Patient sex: M
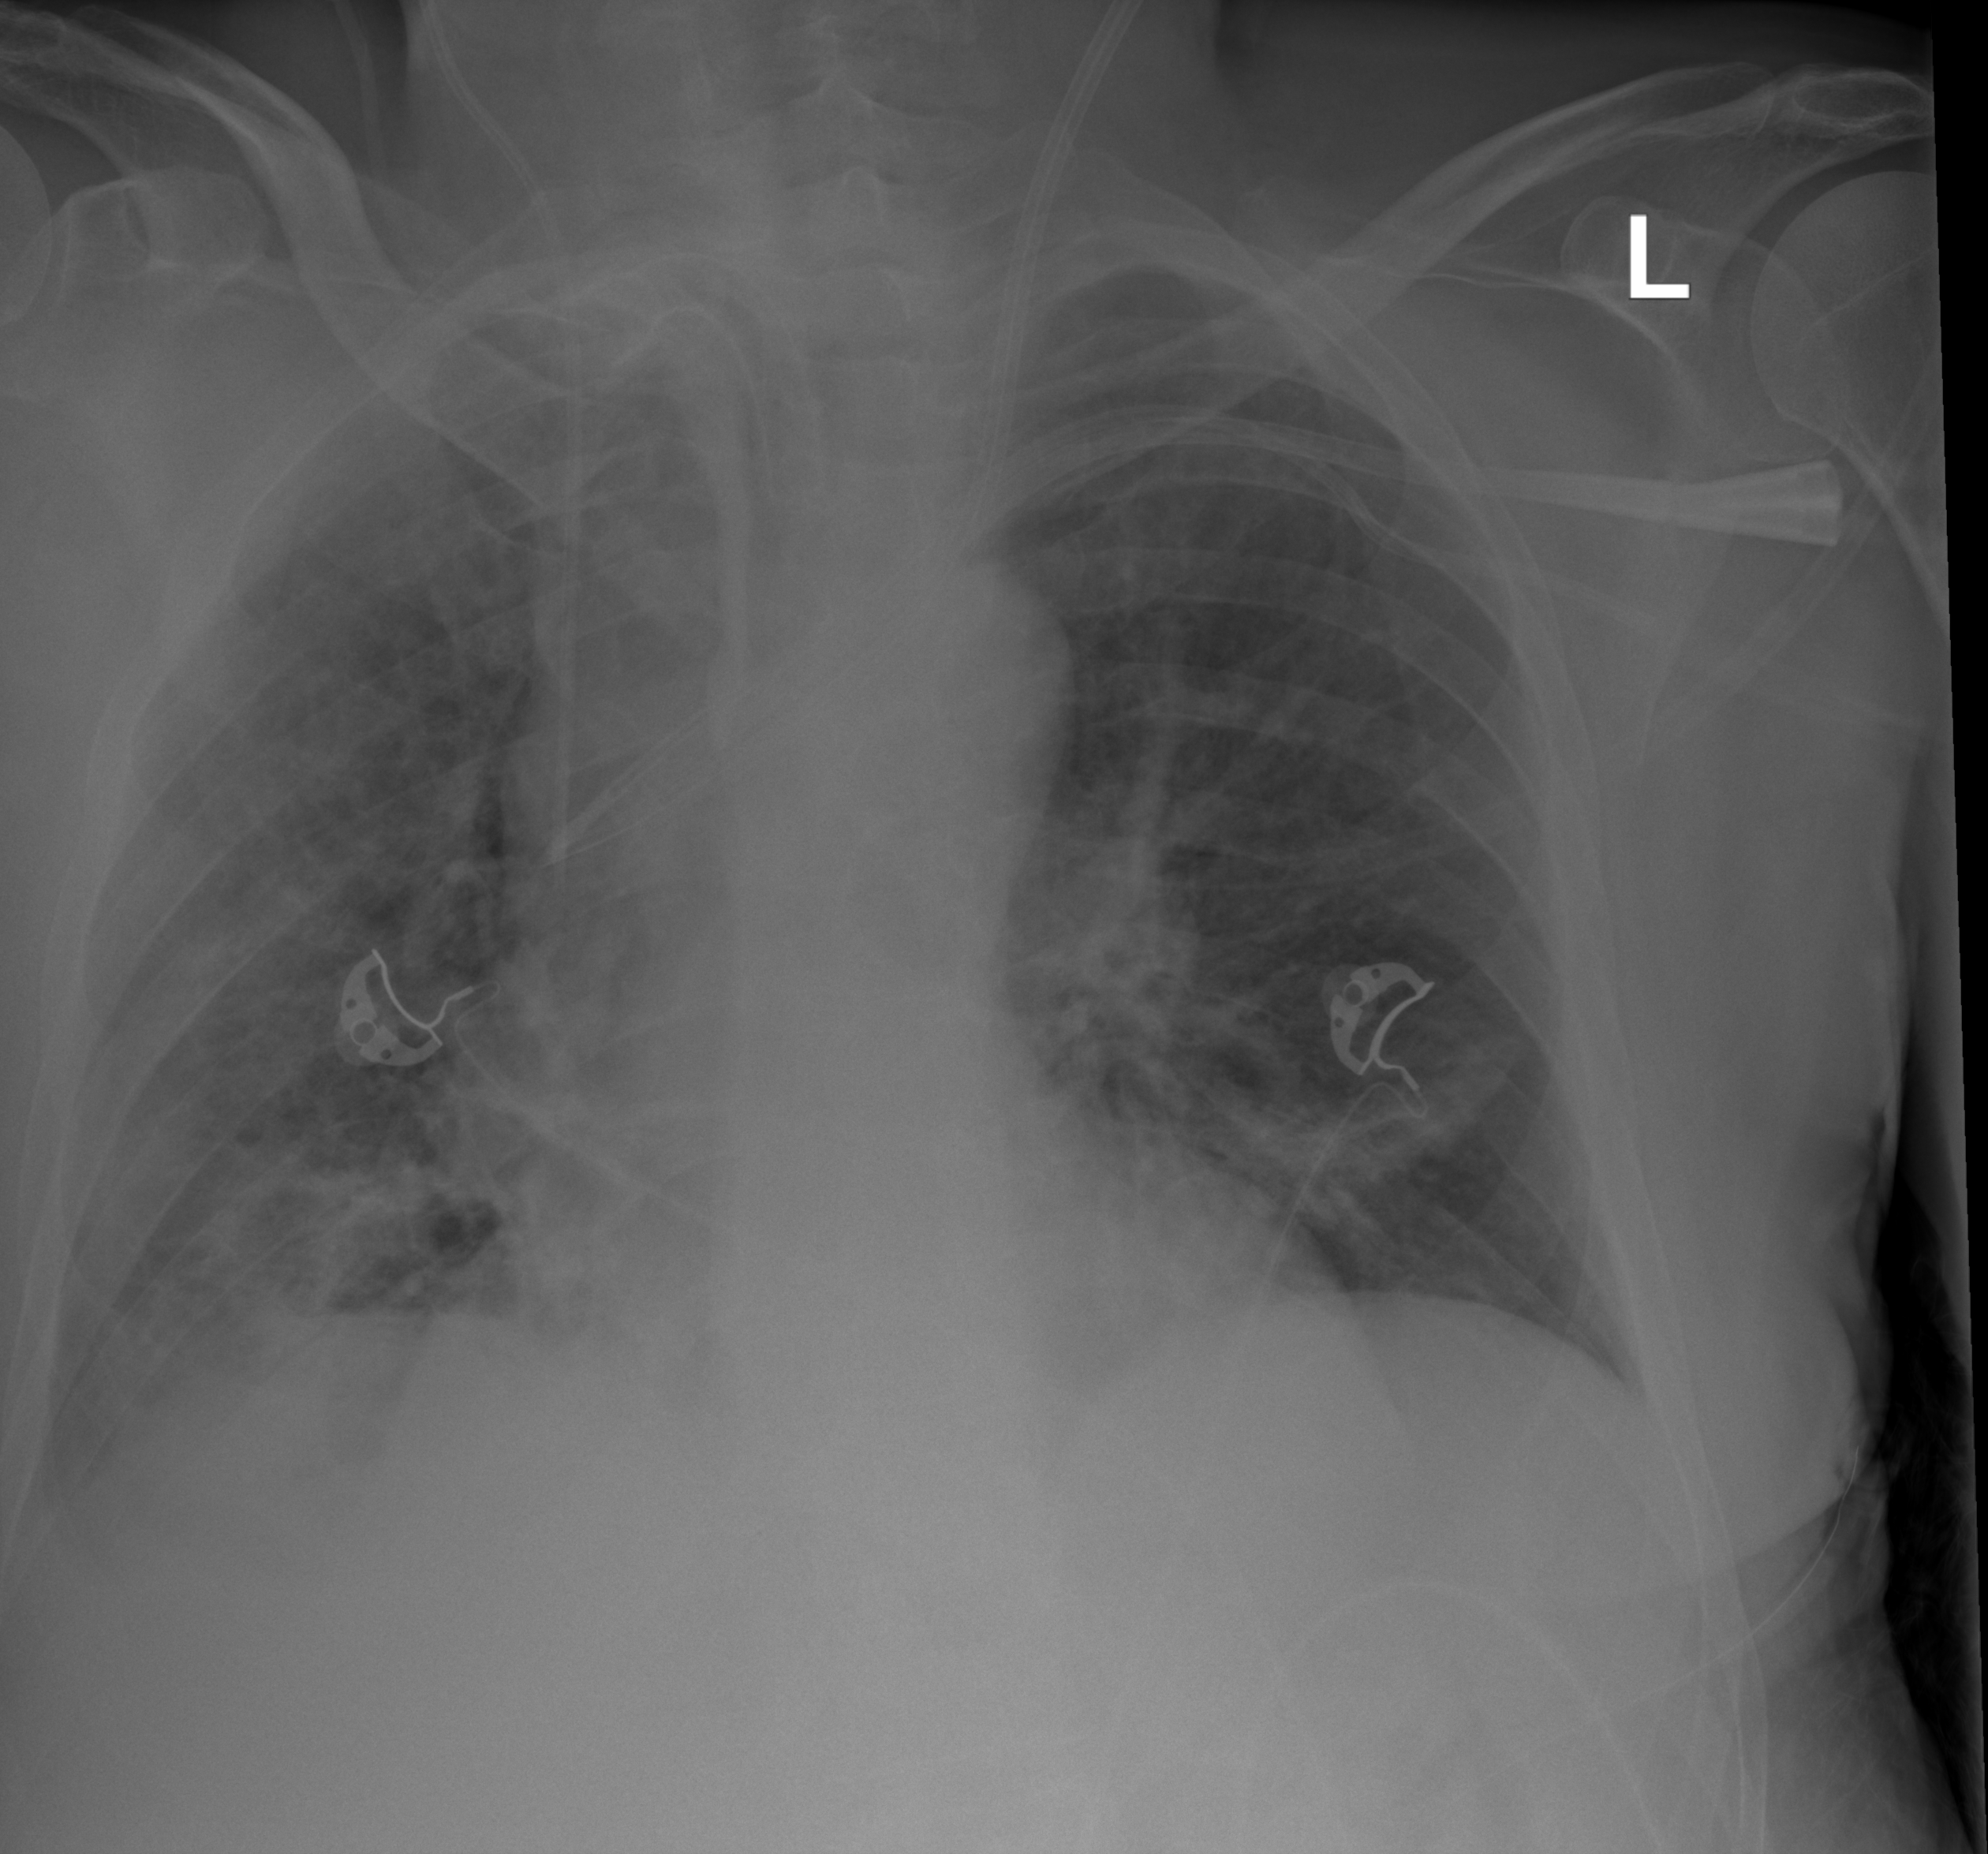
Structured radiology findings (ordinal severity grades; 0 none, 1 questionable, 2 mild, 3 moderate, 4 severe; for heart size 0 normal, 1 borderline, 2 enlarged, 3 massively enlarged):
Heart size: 0
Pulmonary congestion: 2
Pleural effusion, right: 2
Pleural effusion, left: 0
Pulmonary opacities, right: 3
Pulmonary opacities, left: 2
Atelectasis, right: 2
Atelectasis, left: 2